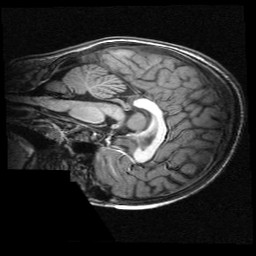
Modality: T1w
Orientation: sagittal
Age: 11
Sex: female
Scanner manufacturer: siemens
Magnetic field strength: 3 T
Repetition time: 2.3 s
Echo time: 0.00336 s